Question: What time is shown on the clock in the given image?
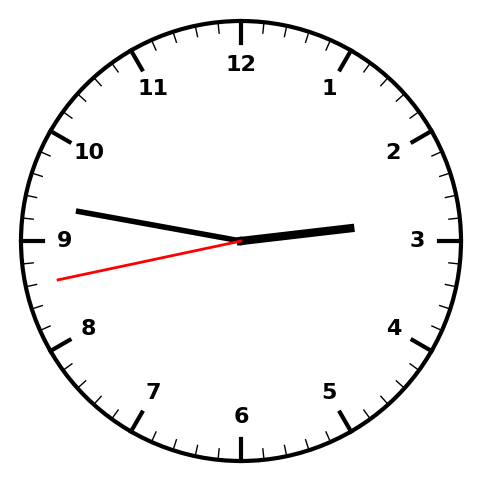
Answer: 02:46:43